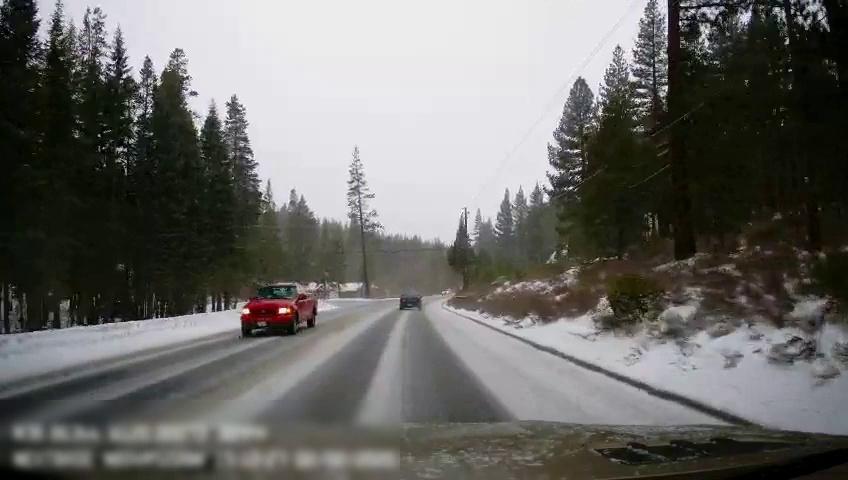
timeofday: Day
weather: Snowy
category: Drivable Space
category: Vehicles | Car
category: Vehicles | SUV
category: Vehicles | Car